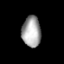
Tissue: lung
Cell type: Epithelial cells
Senescence score: 0.2163
Nuclear area (px): 573
Mean DAPI intensity: 163.452